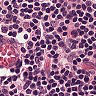
Metastatic tissue present: no